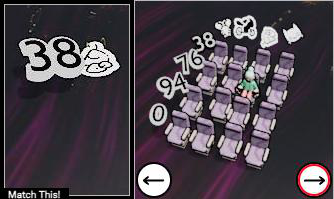
Task: seats
Answer: no